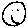
Label: smiley face